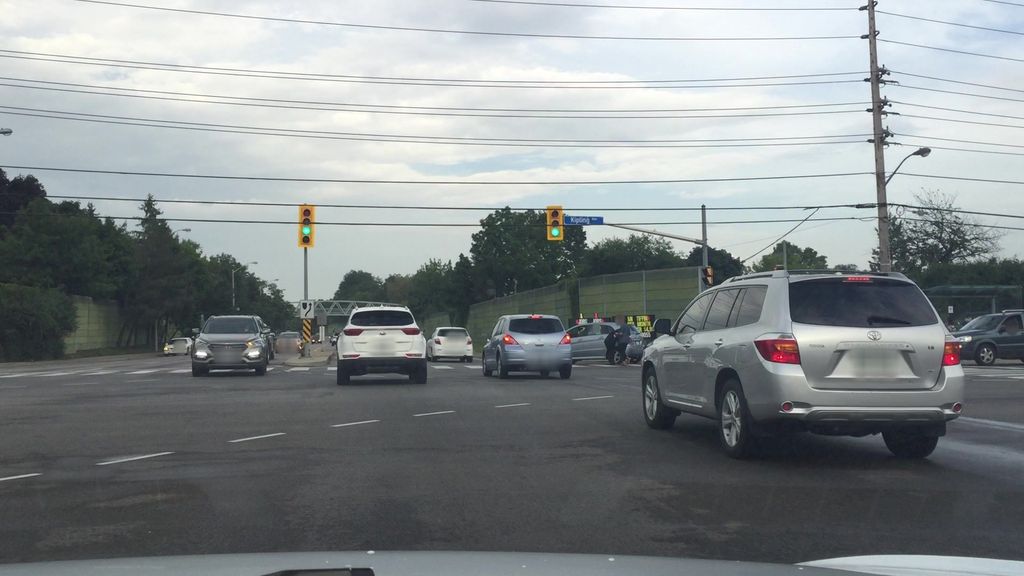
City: toronto